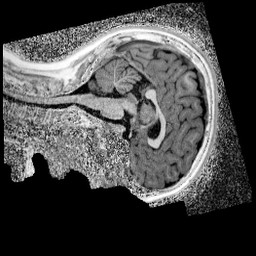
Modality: UNIT1_denoised
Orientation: sagittal
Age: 11
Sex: female
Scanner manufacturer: siemens
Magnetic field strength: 3 T
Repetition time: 4 s
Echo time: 0.00299 s